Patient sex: M
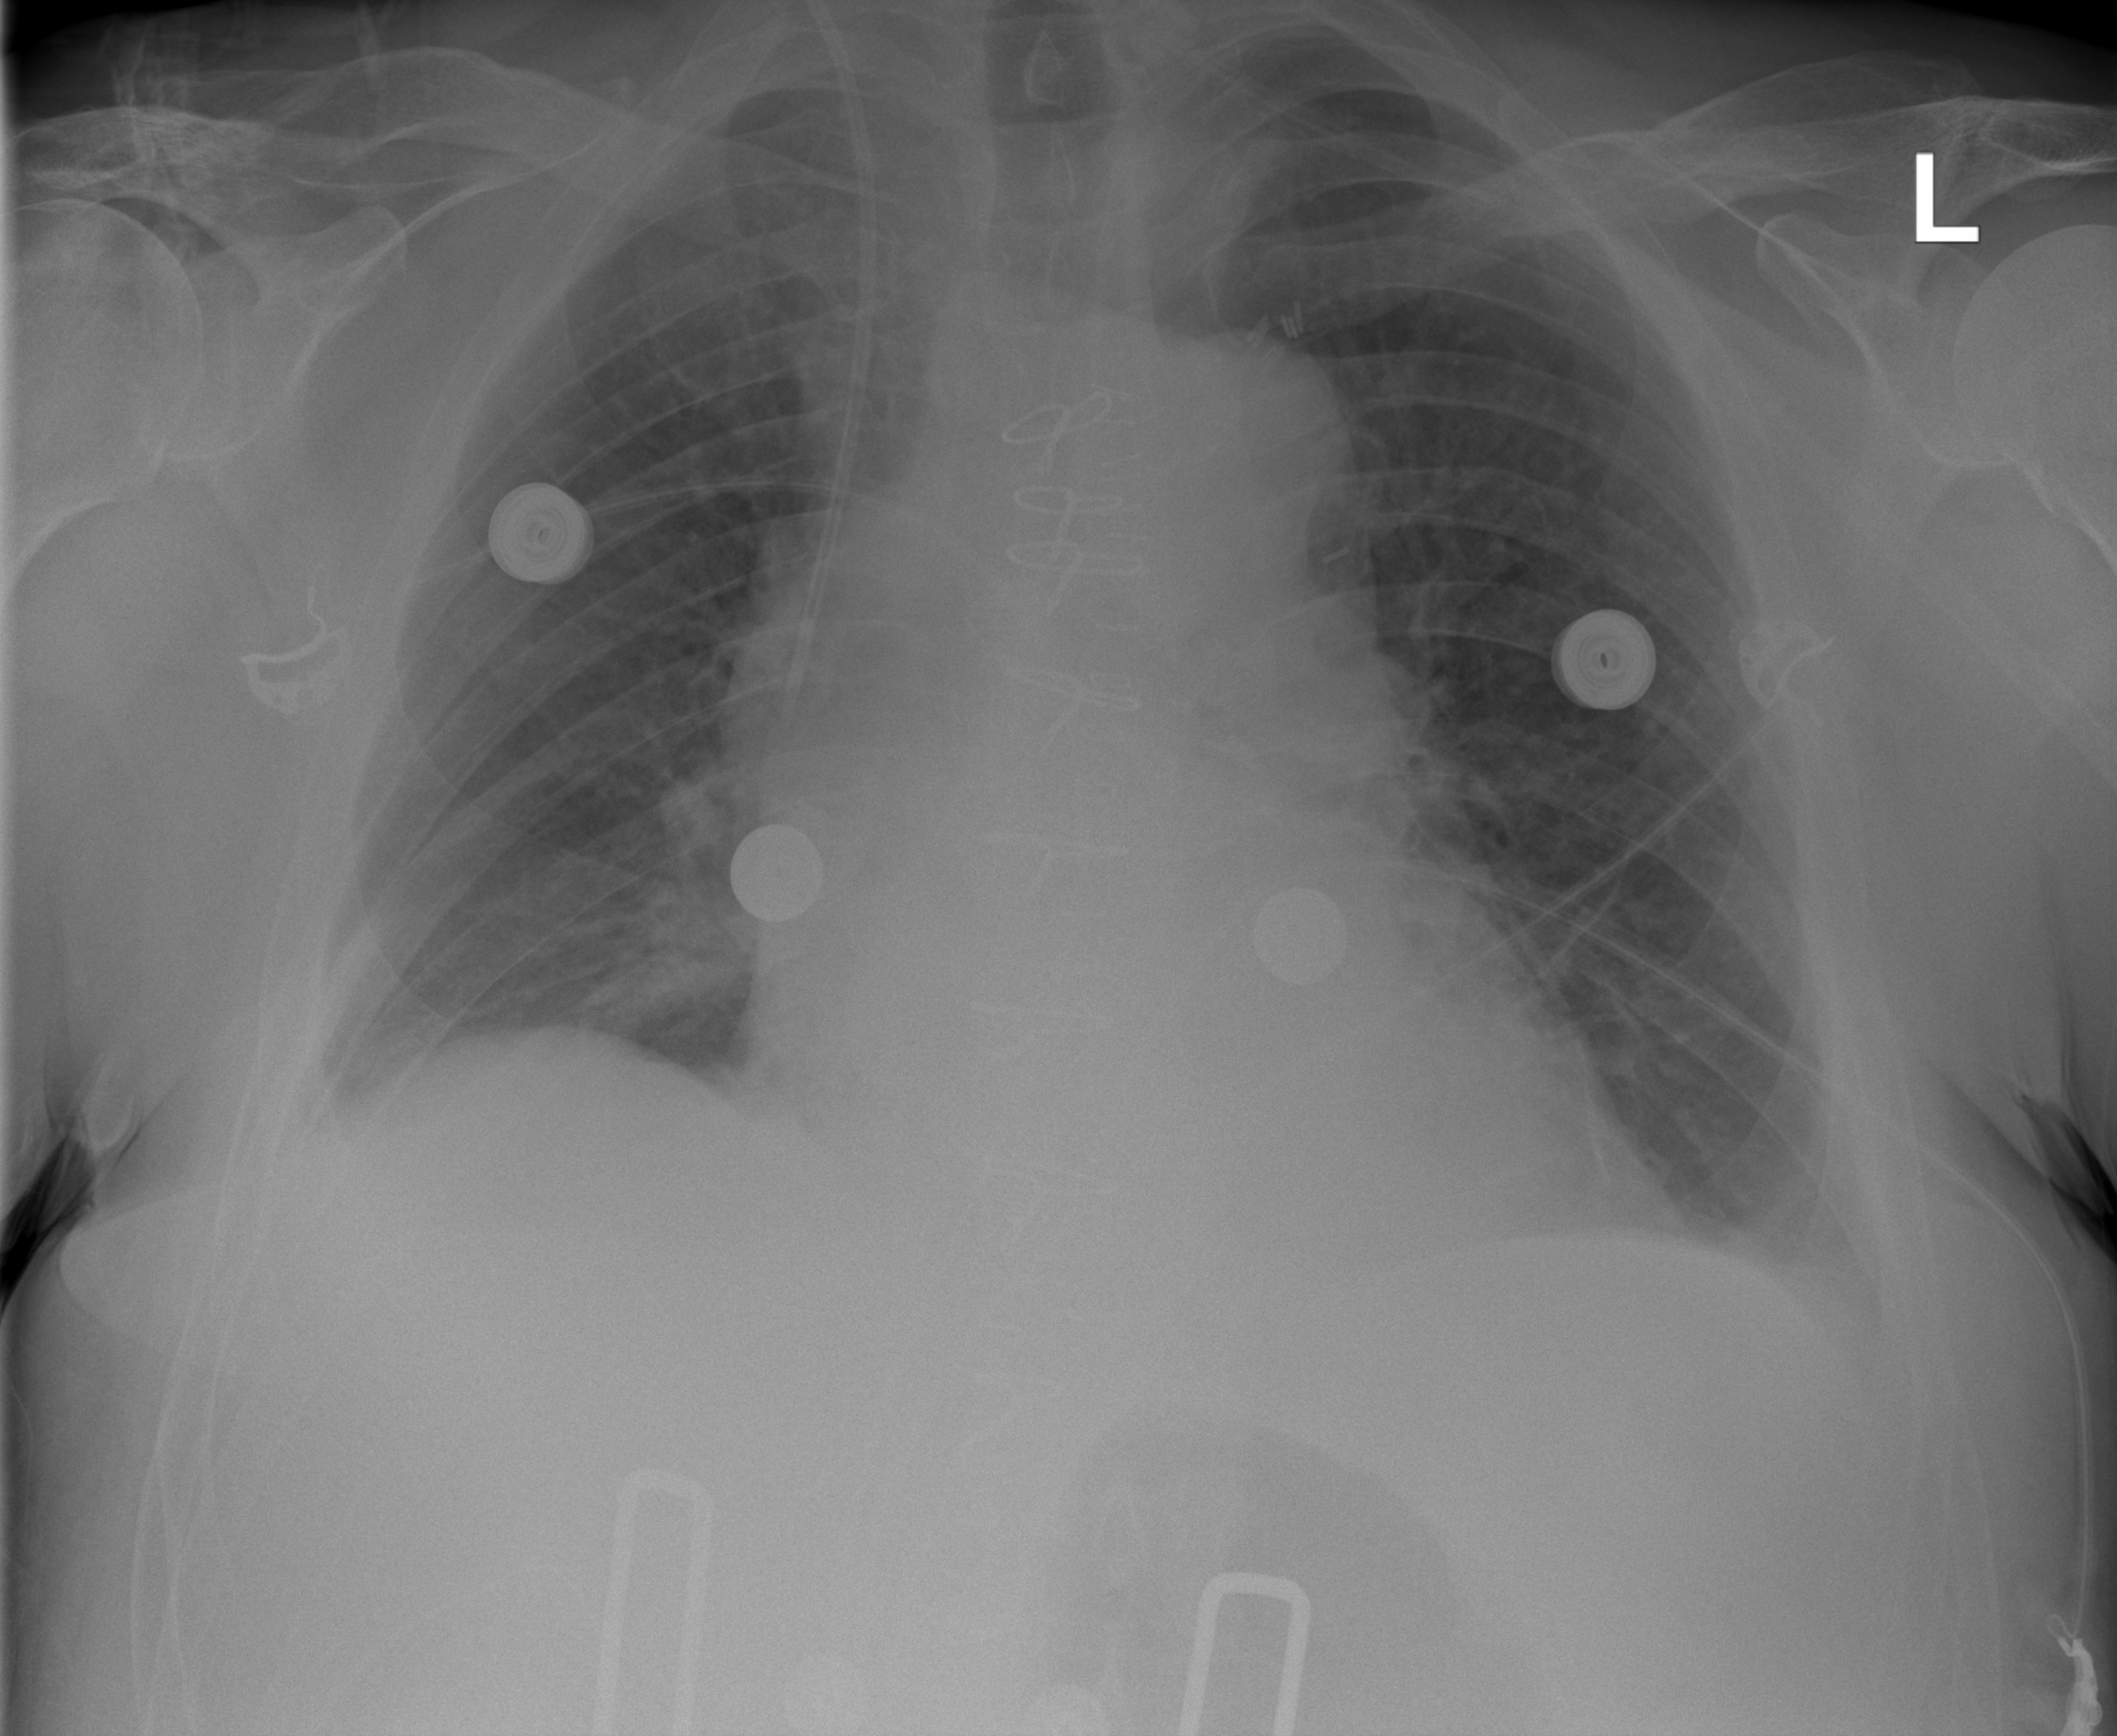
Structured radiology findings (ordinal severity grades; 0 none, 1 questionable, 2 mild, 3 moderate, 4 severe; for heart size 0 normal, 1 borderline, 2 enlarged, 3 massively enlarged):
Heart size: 2
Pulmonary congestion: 1
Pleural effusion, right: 2
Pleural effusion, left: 2
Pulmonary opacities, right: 0
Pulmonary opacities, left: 0
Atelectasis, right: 2
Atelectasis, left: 2